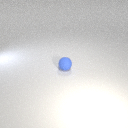
small blue rubber sphere